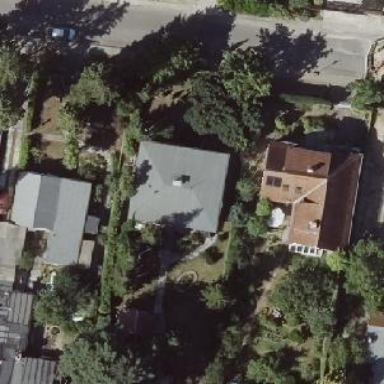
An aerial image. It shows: Detached building.